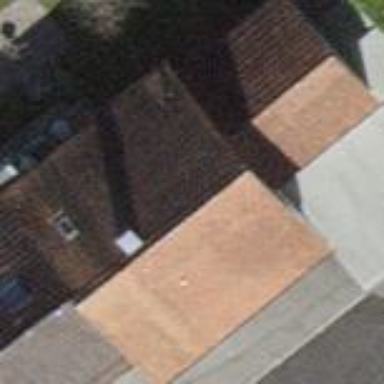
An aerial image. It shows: Building with tiled roof.